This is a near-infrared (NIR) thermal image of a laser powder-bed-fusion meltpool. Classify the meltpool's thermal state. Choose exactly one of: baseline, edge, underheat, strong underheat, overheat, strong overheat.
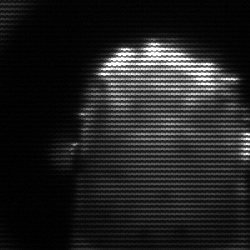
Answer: strong underheat